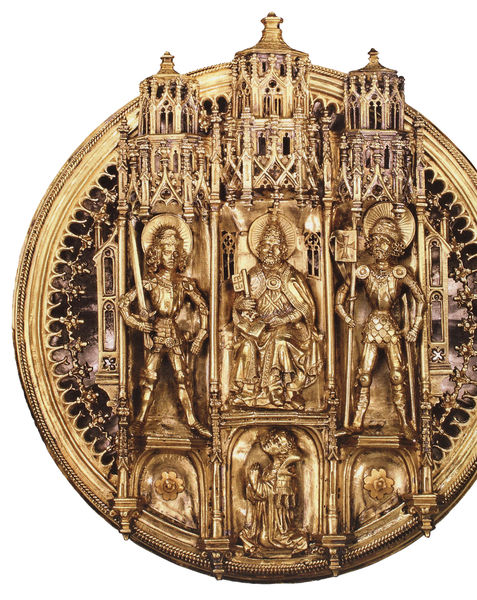
Titel: Mindener Chormantelschliesse  des Chorherren Albert von Letelen
Künstler: Reineke vam Dressche
Institution: Berlin, Staatliche Museen - Preußischer Kulturbesitz, Kunstgewerbemuseum
Schlagwörter: sitzen, blume, blumen, fenster, männer, schmuck, blüte, blüten, bart, kirche, figur, gold, gotik, locken, kreis, rund, engel, relief, bogen, fahne, bischof, könig, soldaten, thron, detail, metall, anbau, burg, medaillon, kreuz, türme, schwert, herrscher, beten, gebet, ritter, rüstung, altar, wappen, heiligenschein, nimbus, rosette, mönch, baldachin, heiliger, mitra, heilige, speer, schlüssel, medaille, emblem, goldschmiedekunst, petrus, fiale, betender, glorie, nimben, reliquiar, pabst, goldschmiede, säune